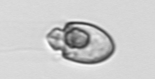
Label: Amphidinium